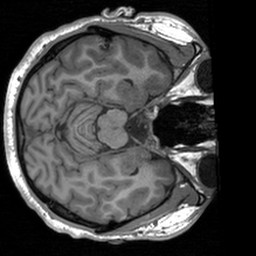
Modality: T1w
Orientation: axial
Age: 25
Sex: male
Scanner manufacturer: siemens
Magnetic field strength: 3 T
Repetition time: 1.9 s
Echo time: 0.00226 s